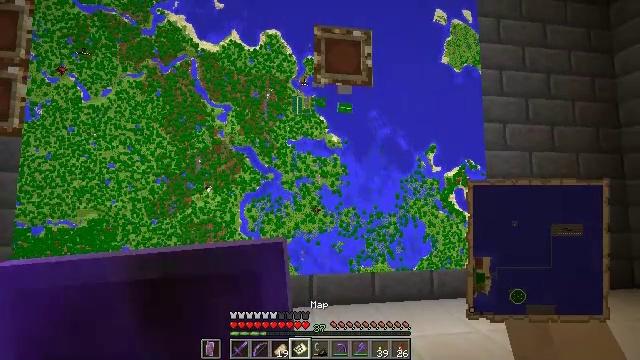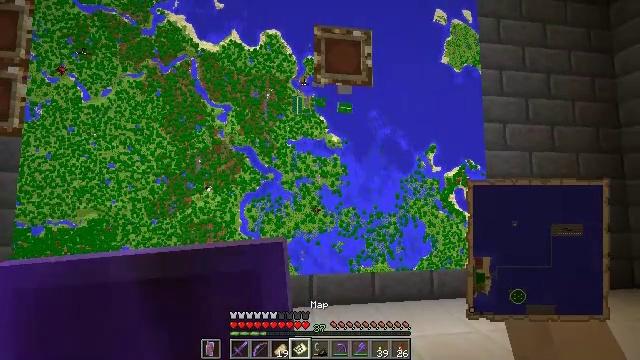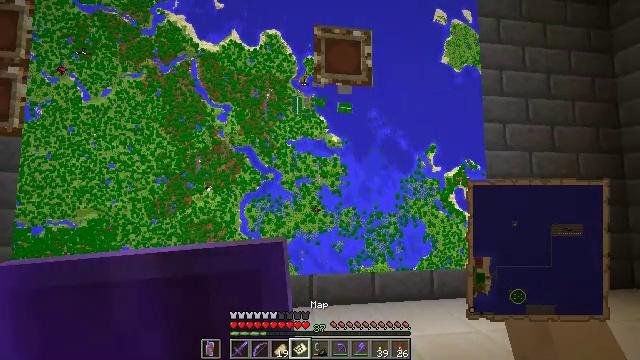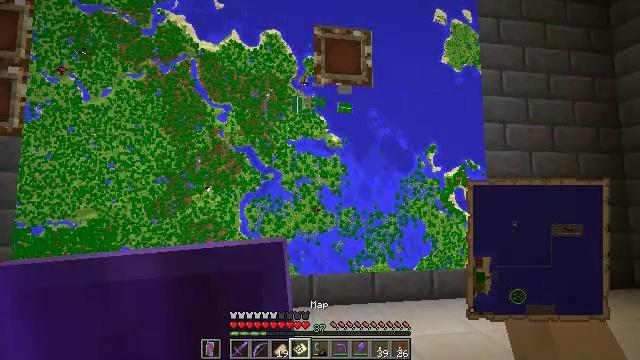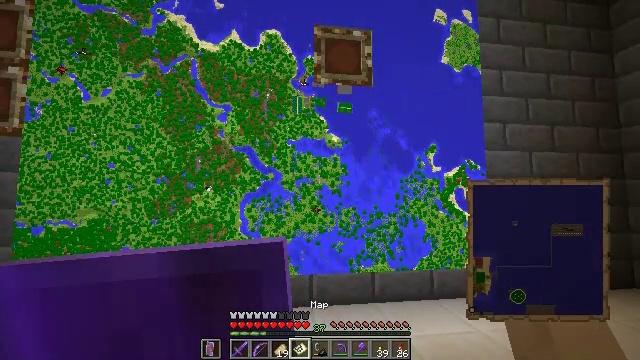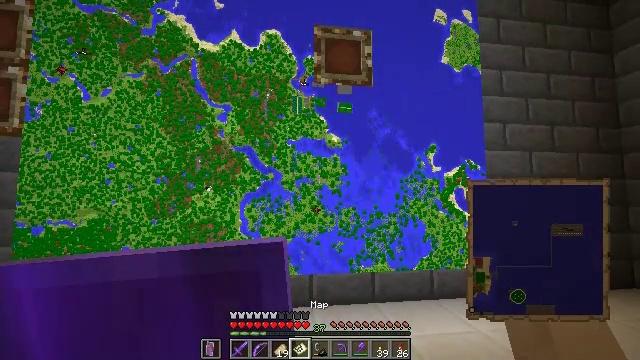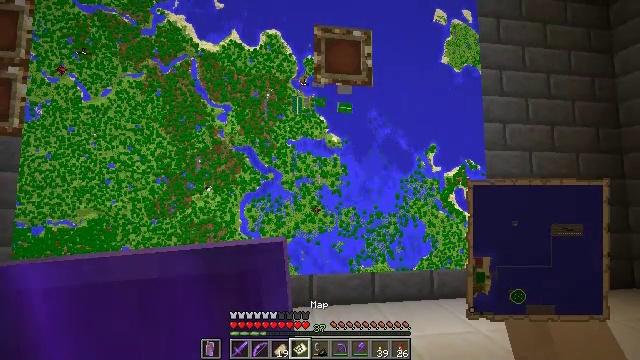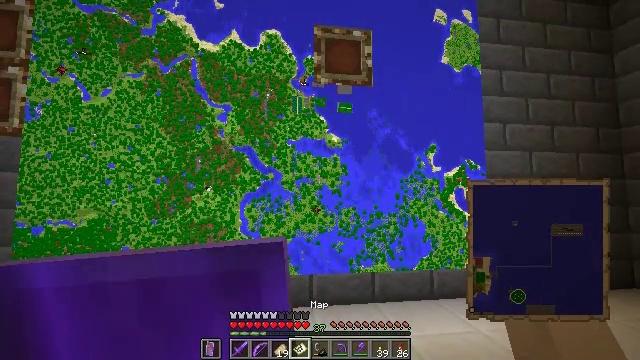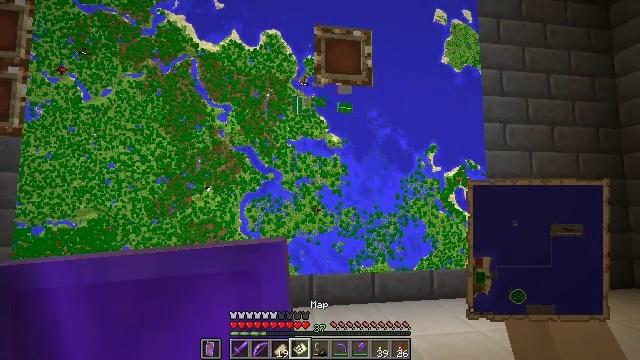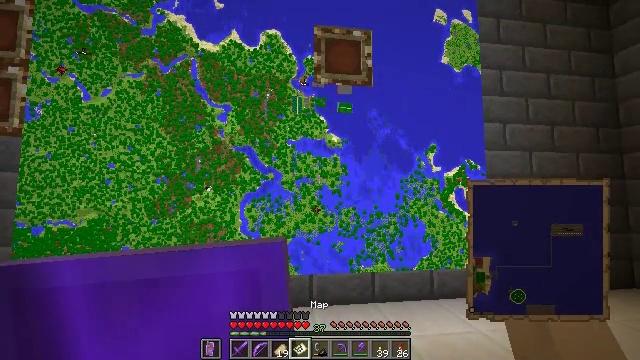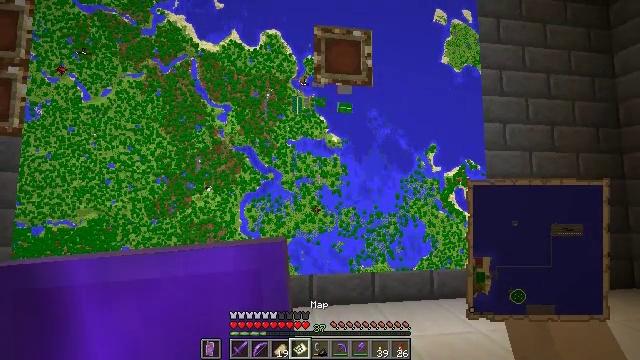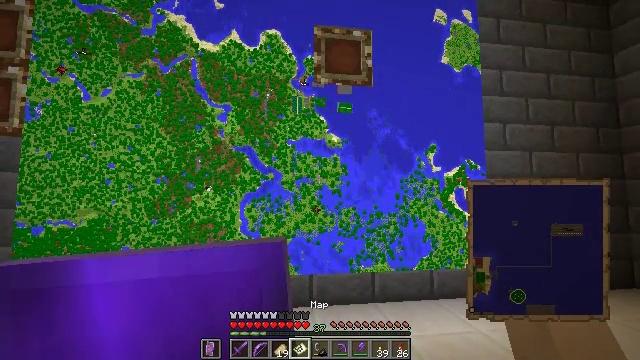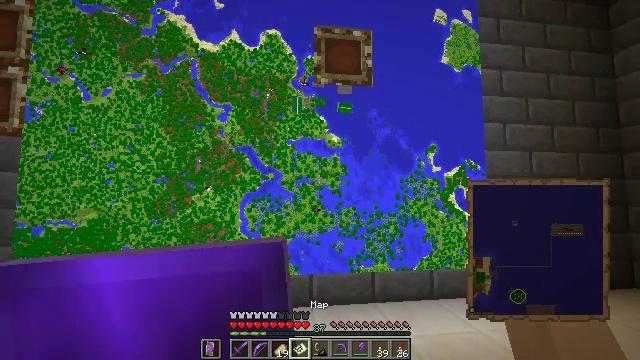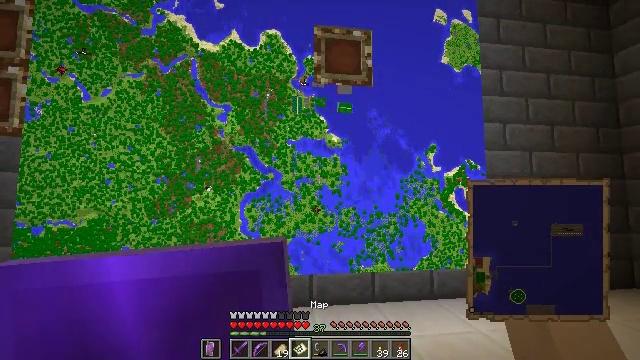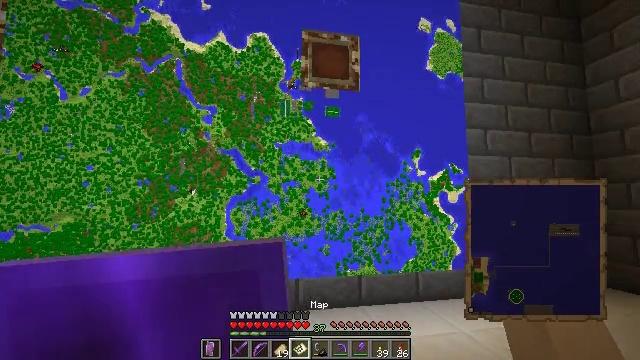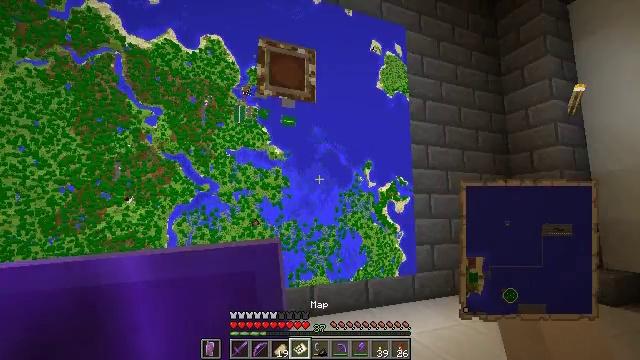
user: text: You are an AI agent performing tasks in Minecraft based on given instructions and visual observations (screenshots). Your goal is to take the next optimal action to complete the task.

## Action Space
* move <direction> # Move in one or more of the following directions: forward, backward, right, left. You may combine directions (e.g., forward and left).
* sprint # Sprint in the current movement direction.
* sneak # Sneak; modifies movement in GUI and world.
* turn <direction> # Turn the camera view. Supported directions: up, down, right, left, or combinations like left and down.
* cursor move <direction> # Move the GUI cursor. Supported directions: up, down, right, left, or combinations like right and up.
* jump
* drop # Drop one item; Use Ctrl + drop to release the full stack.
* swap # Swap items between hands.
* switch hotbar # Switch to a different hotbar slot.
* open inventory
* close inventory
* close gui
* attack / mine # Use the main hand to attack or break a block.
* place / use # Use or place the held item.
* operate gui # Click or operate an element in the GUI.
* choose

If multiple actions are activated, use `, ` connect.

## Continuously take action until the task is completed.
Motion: motion action
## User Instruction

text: Open your inventory to craft a filled map.
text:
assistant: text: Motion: no_op
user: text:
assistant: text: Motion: no_op
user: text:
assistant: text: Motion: no_op
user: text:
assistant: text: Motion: no_op
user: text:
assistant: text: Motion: no_op
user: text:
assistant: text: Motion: no_op
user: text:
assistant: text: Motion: no_op
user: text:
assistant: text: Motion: no_op
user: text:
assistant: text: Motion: no_op
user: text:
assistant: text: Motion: no_op
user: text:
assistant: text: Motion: no_op
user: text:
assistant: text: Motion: no_op
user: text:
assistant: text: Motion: no_op
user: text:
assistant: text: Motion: turn right
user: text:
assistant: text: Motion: turn right and up
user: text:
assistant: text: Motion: turn right
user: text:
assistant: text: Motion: turn right
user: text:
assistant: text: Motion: turn right and down
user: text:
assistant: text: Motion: move forward, turn right and down
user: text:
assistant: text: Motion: move forward, turn right and down
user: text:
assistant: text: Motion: move forward
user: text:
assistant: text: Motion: move forward
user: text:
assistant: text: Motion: move forward
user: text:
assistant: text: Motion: move forward, sprint, turn right and down
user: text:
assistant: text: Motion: move forward, sprint, turn right and down
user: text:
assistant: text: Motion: move forward, sprint, turn right and down
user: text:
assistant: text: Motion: move forward, sprint, turn right
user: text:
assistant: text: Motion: move forward, sprint
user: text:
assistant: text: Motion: move forward, sprint, turn right
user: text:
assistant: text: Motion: move forward, sprint, turn right and up